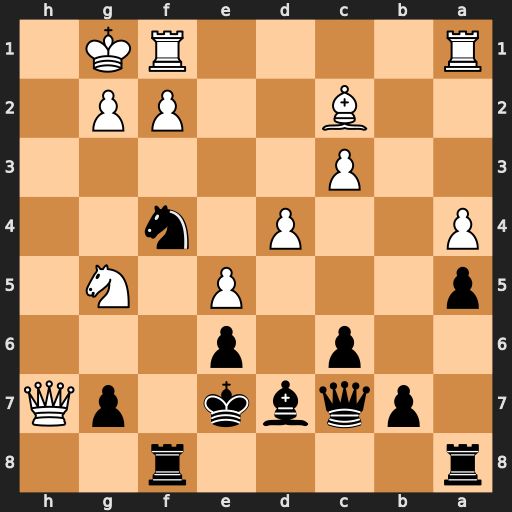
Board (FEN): r4r2/1pqbk1pQ/2p1p3/p3P1N1/P2P1n2/2P5/2B2PP1/R4RK1
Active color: b
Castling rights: -
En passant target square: -
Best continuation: Ne2+ Kh1 Rh8